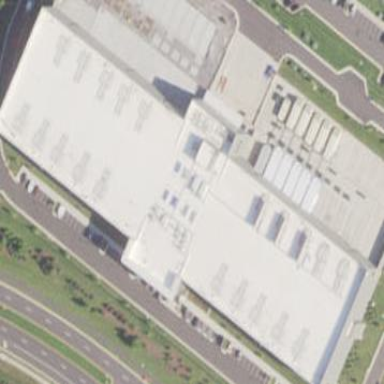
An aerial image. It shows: Data center building.